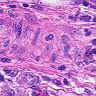
Metastatic tissue present: yes